Question: I've recently started android development and it's generally went on without a problem. However, I cannot seem to apply a theme to the action bar despite following guides/instructions to the letter (or so I can tell).
I've generated my theme using the Android Action Bar Style Generator, added the res folder to my project and edited the manifest file to use the new theme. I've got a the style in both values and values-v14 with the latter using "android:".
vs :

res/values/styles_amulettheme.xml:
'''
<?xml version="1.0" encoding="utf-8"?>
<!-- File created by the Android Action Bar Style Generator
Copyright (C) 2011 The Android Open Source Project
Copyright (C) 2012 readyState Software Ltd
Licensed under the Apache License, Version 2.0 (the "License");
you may not use this file except in compliance with the License.
You may obtain a copy of the License at
http://www.apache.org/licenses/LICENSE-2.0
Unless required by applicable law or agreed to in writing, software
distributed under the License is distributed on an "AS IS" BASIS,
WITHOUT WARRANTIES OR CONDITIONS OF ANY KIND, either express or implied.
See the License for the specific language governing permissions and
limitations under the License.
-->
<resources>
<style name="Theme.Amulettheme" parent="@style/Theme.AppCompat.Light.DarkActionBar">
<item name="actionBarItemBackground">@drawable/selectable_background_amulettheme</item>
<item name="popupMenuStyle">@style/PopupMenu.Amulettheme</item>
<item name="dropDownListViewStyle">@style/DropDownListView.Amulettheme</item>
<item name="actionBarTabStyle">@style/ActionBarTabStyle.Amulettheme</item>
<item name="actionDropDownStyle">@style/DropDownNav.Amulettheme</item>
<item name="actionBarStyle">@style/ActionBar.Solid.Amulettheme</item>
<item name="actionModeBackground">@drawable/cab_background_top_amulettheme</item>
<item name="actionModeSplitBackground">@drawable/cab_background_bottom_amulettheme</item>
<item name="actionModeCloseButtonStyle">@style/ActionButton.CloseMode.Amulettheme</item>
<!-- Light.DarkActionBar specific -->
<item name="actionBarWidgetTheme">@style/Theme.Amulettheme.Widget</item>
</style>
<style name="ActionBar.Solid.Amulettheme" parent="@style/Widget.AppCompat.Light.ActionBar.Solid.Inverse">
<item name="background">@drawable/ab_solid_amulettheme</item>
<item name="backgroundStacked">@drawable/ab_stacked_solid_amulettheme</item>
<item name="backgroundSplit">@drawable/ab_bottom_solid_amulettheme</item>
<item name="progressBarStyle">@style/ProgressBar.Amulettheme</item>
</style>
<style name="ActionBar.Transparent.Amulettheme" parent="@style/Widget.AppCompat.ActionBar">
<item name="background">@drawable/ab_transparent_amulettheme</item>
<item name="progressBarStyle">@style/ProgressBar.Amulettheme</item>
</style>
<style name="PopupMenu.Amulettheme" parent="@style/Widget.AppCompat.PopupMenu">
<item name="android:popupBackground">@drawable/menu_dropdown_panel_amulettheme</item>
</style>
<style name="DropDownListView.Amulettheme" parent="@style/Widget.AppCompat.ListView.DropDown">
<item name="android:listSelector">@drawable/selectable_background_amulettheme</item>
</style>
<style name="ActionBarTabStyle.Amulettheme" parent="@style/Widget.AppCompat.ActionBar.TabView">
<item name="android:background">@drawable/tab_indicator_ab_amulettheme</item>
</style>
<style name="DropDownNav.Amulettheme" parent="@style/Widget.AppCompat.Spinner.DropDown.ActionBar">
<item name="android:background">@drawable/spinner_background_ab_amulettheme</item>
<item name="android:popupBackground">@drawable/menu_dropdown_panel_amulettheme</item>
<item name="android:dropDownSelector">@drawable/selectable_background_amulettheme</item>
</style>
<style name="ProgressBar.Amulettheme" parent="@style/Widget.AppCompat.ProgressBar.Horizontal">
<item name="android:progressDrawable">@drawable/progress_horizontal_amulettheme</item>
</style>
<style name="ActionButton.CloseMode.Amulettheme" parent="@style/Widget.AppCompat.ActionButton.CloseMode">
<item name="android:background">@drawable/btn_cab_done_amulettheme</item>
</style>
<!-- this style is only referenced in a Light.DarkActionBar based theme -->
<style name="Theme.Amulettheme.Widget" parent="@style/Theme.AppCompat">
<item name="popupMenuStyle">@style/PopupMenu.Amulettheme</item>
<item name="dropDownListViewStyle">@style/DropDownListView.Amulettheme</item>
</style>
</resources>
'''
AndroidManifest:
'''
<?xml version="1.0" encoding="utf-8"?>
<manifest xmlns:android="http://schemas.android.com/apk/res/android"
package="quinn.anth.amulet"
android:versionCode="1"
android:versionName="1.0" >
<uses-sdk
android:minSdkVersion="8"
android:targetSdkVersion="18" />
<application
android:allowBackup="true"
android:icon="@drawable/ic_launcher"
android:label="@string/app_name"
android:theme="@style/Theme.Amulettheme" >
<activity
android:name="quinn.anth.amulet.MenuActivity"
android:label="@string/app_name" >
<intent-filter>
<action android:name="android.intent.action.MAIN" />
<category android:name="android.intent.category.LAUNCHER" />
</intent-filter>
</activity>
</application>
</manifest>
'''
Any help in the right direction would be greatly appreciated.
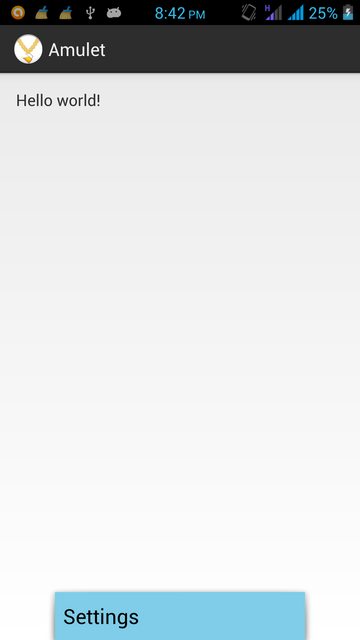
Answer: For the last picture, you need to use 'itemBackground' attribute in your parent style as follows:
'''
<style name="Theme.Amulettheme" parent="@style/Theme.AppCompat.Light.DarkActionBar">
<item name="android:itemBackground">@drawable/item_background</item>
</style>
'''
Let me know if this resolve your issue.